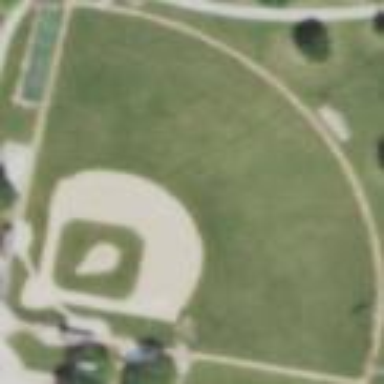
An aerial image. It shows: Baseball pitch for leisure land.